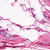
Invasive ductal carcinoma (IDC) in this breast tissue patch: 0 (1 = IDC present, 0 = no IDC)